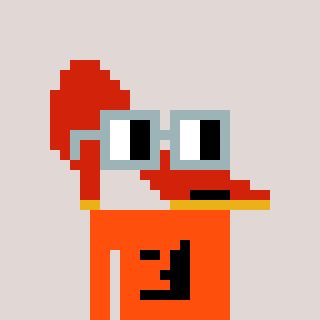
a pixel art character with square dark gray glasses, a highheel-shaped head and a orange-colored body on a warm background